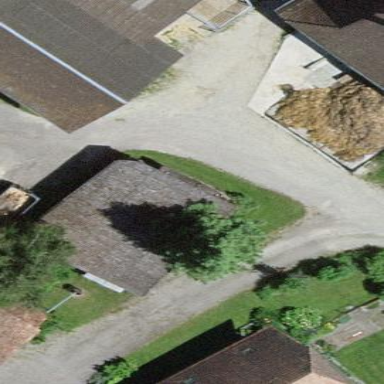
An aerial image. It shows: Barn.